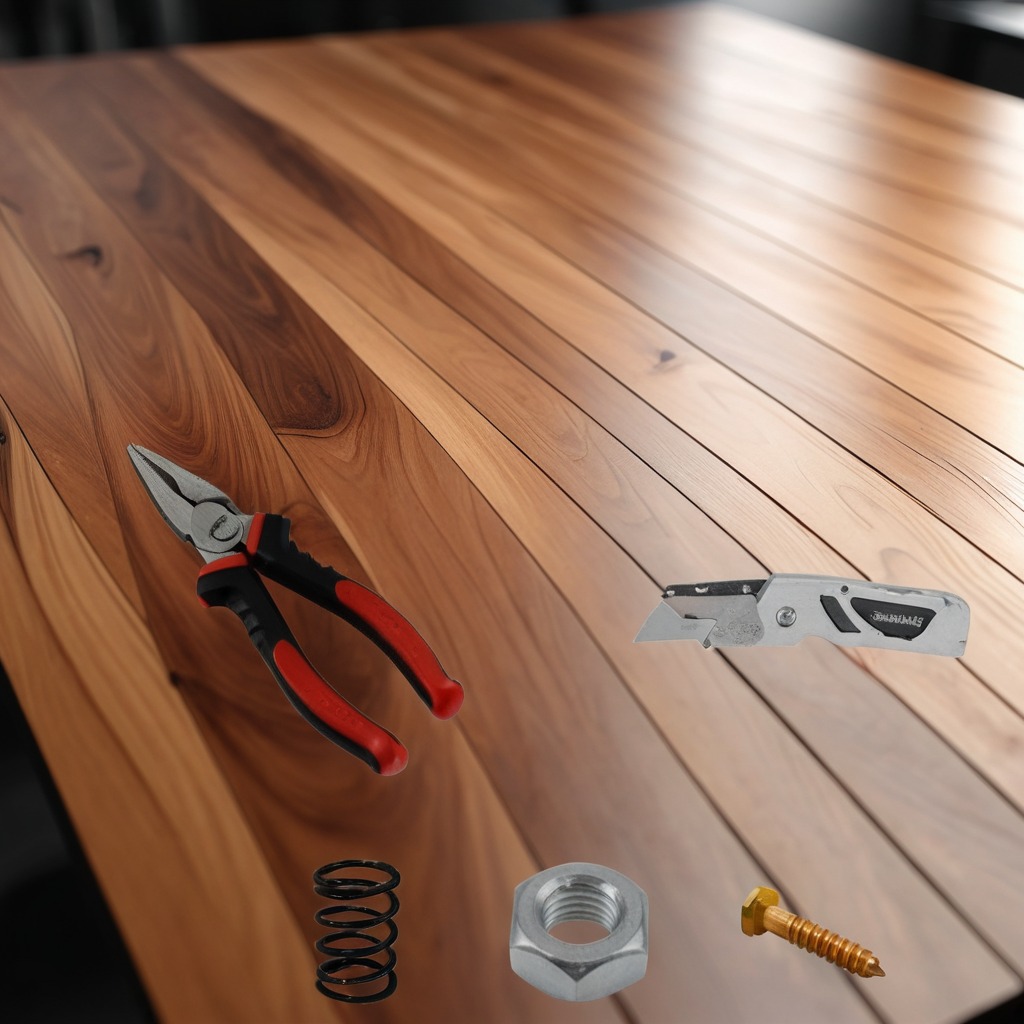
A utility knife, a metal machine screw, a pair of pliers, a coiled metal spring, and a metal nut are lying on the wooden table.